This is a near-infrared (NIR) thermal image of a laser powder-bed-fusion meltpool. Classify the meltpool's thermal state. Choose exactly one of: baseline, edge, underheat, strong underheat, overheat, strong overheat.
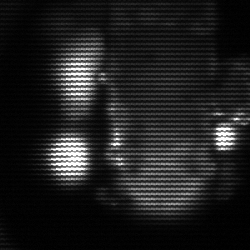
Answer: strong underheat